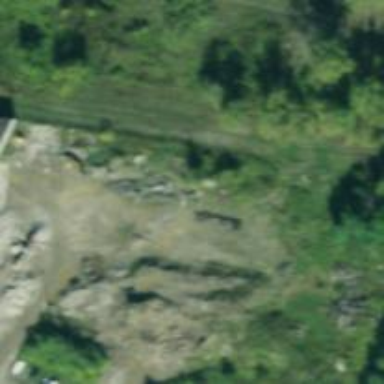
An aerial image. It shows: Abandoned railway spur.